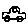
Label: car